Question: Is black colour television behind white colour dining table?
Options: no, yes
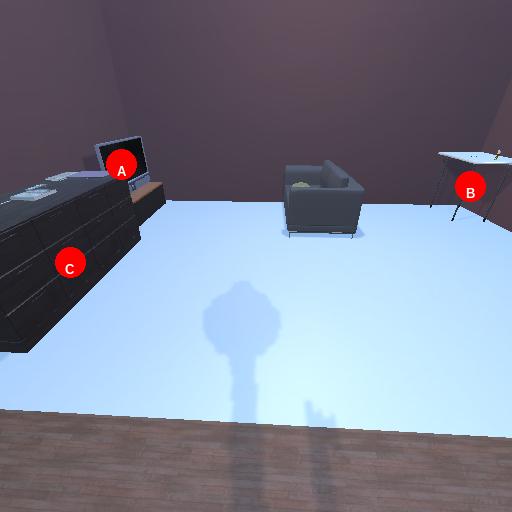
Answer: no